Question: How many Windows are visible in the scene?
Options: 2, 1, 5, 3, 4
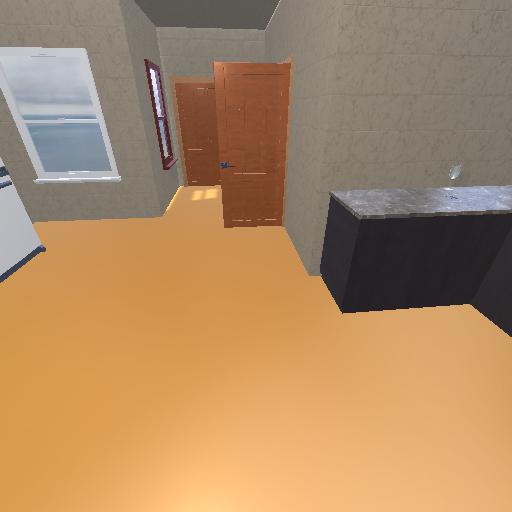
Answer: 2